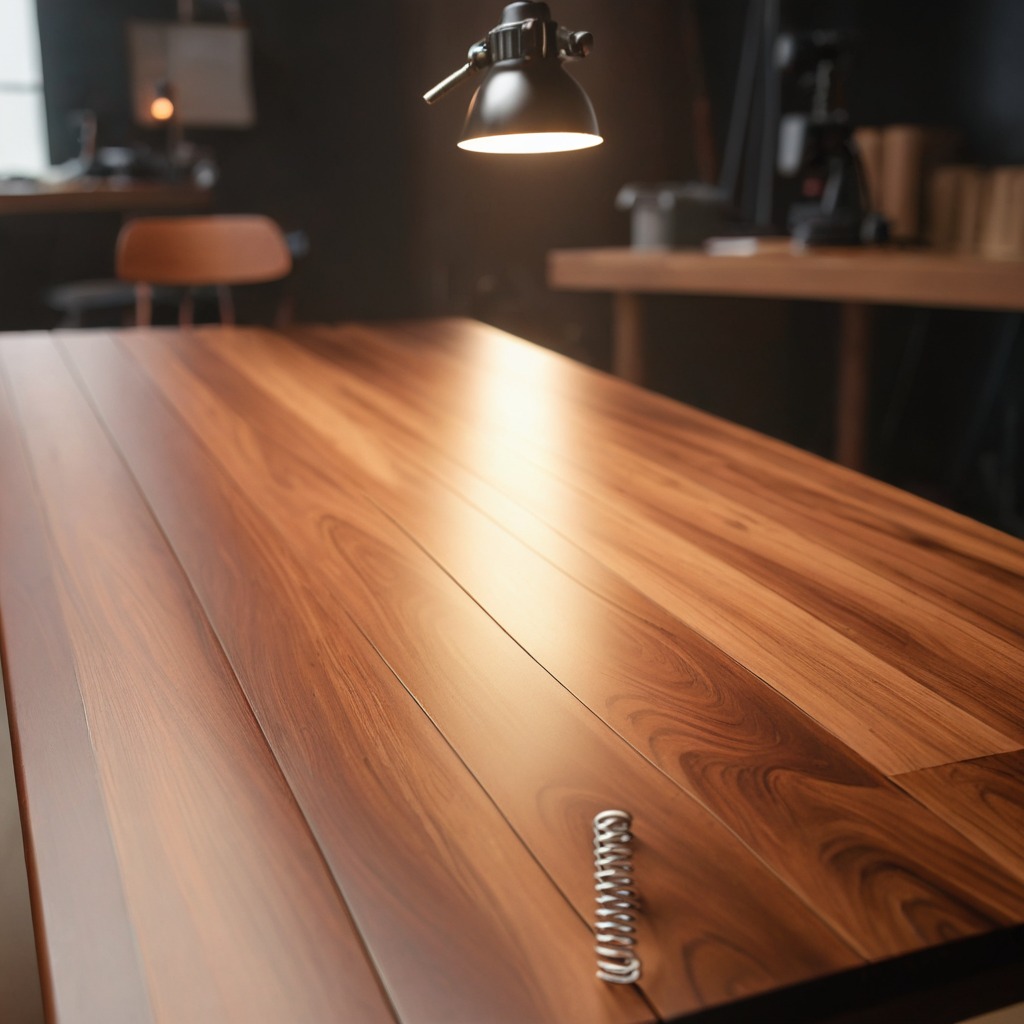
A coiled metal spring lies on the wooden table in a carpentry studio.